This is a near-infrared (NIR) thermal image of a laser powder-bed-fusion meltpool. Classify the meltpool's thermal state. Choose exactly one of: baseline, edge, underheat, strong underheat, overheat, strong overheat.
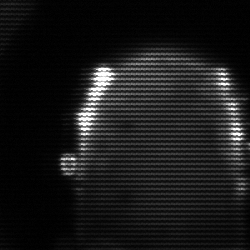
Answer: baseline